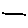
Label: line